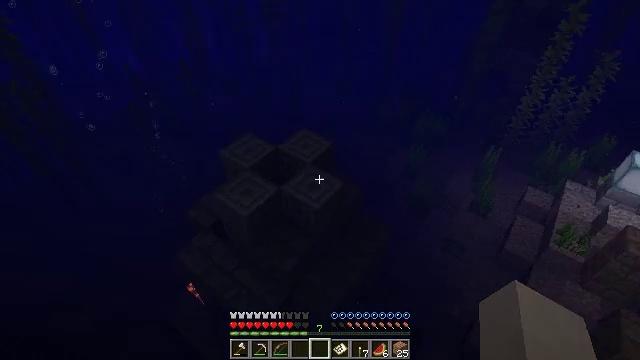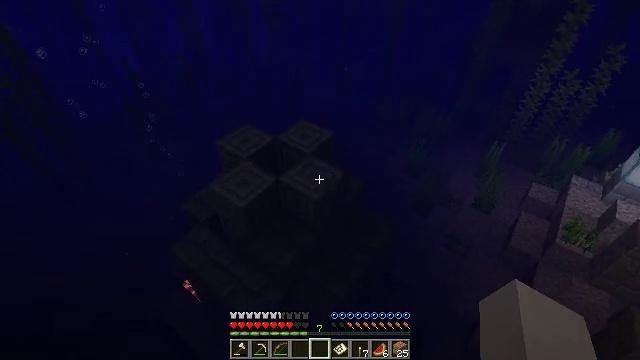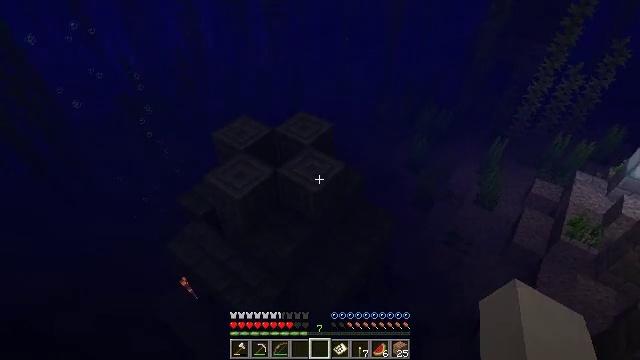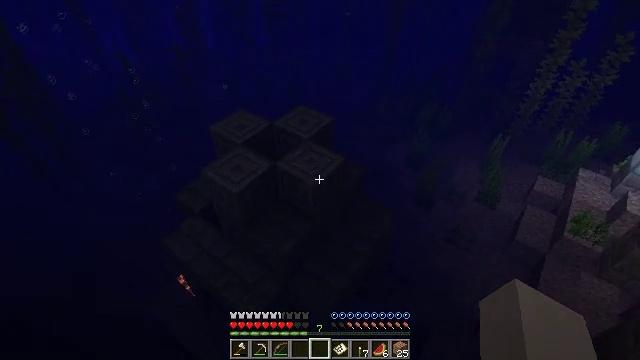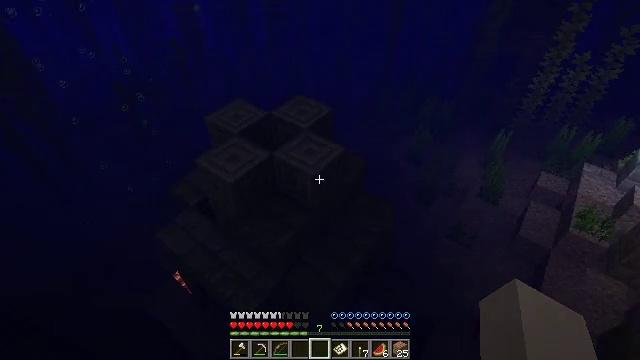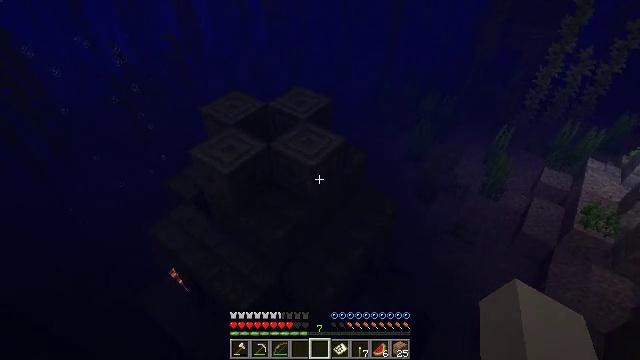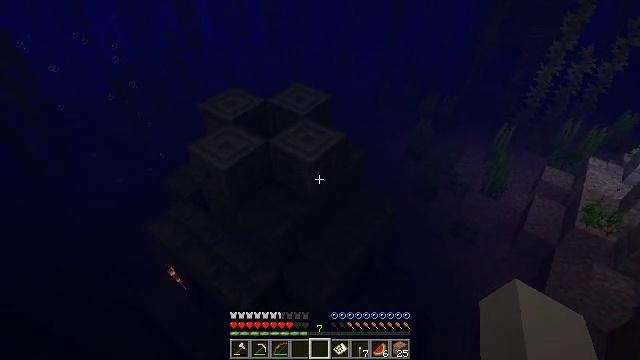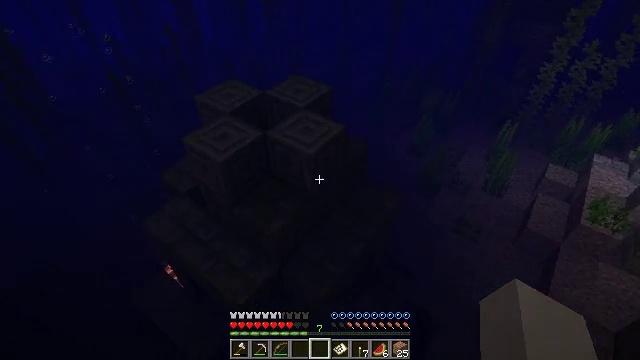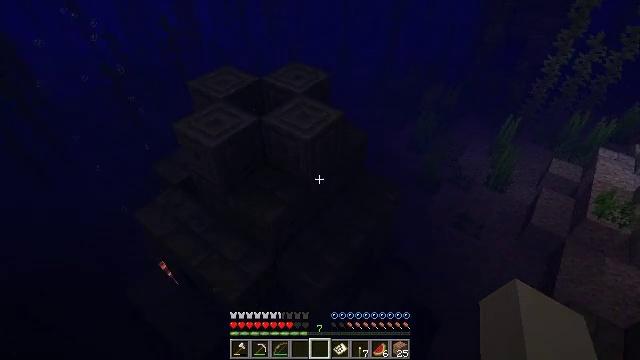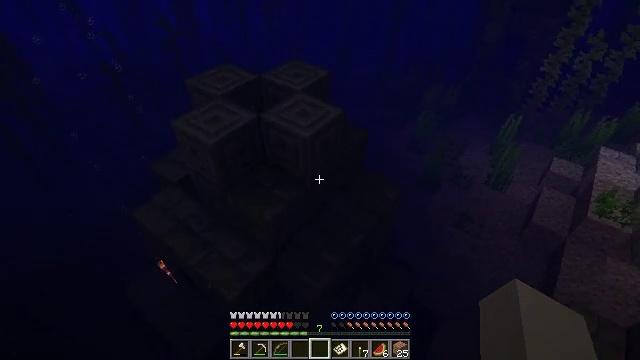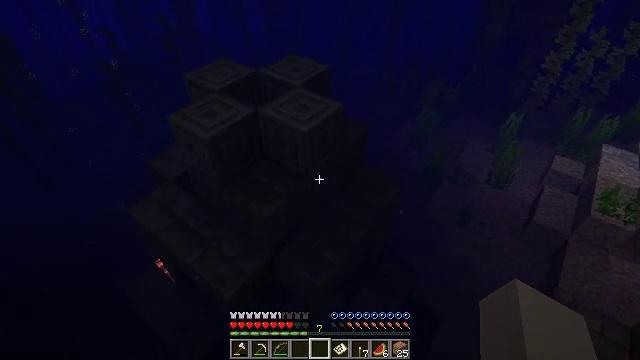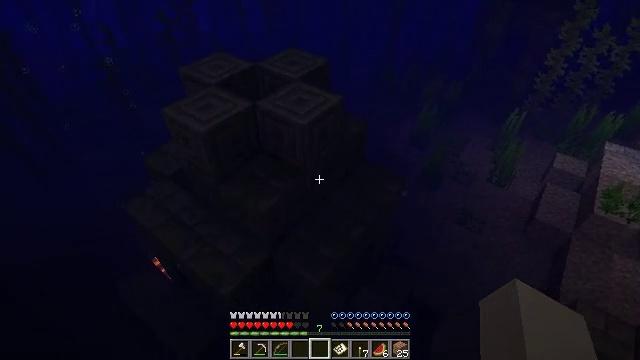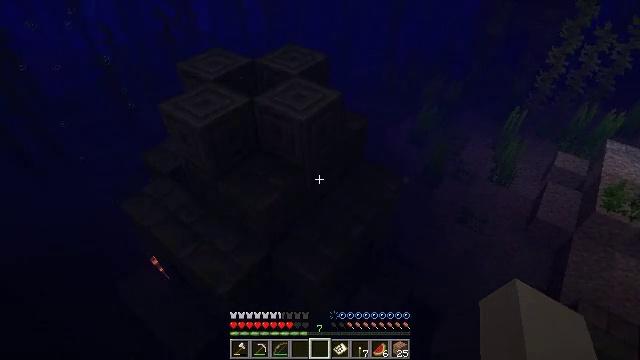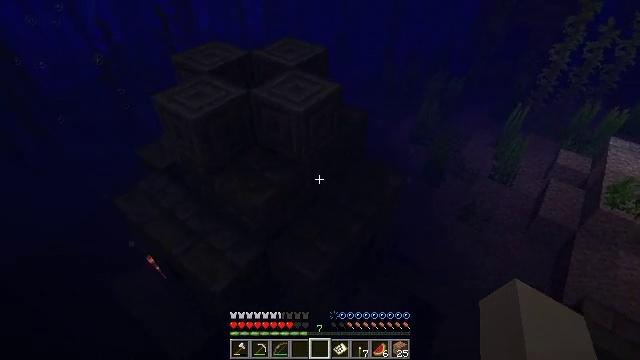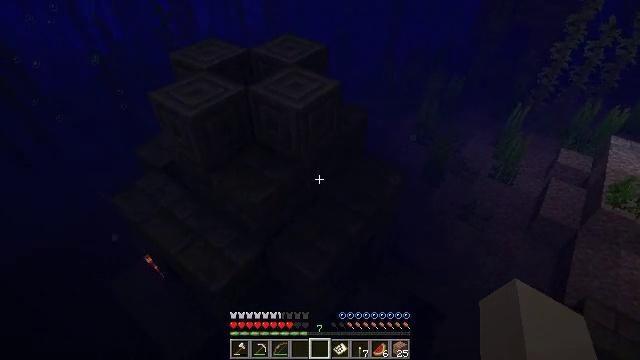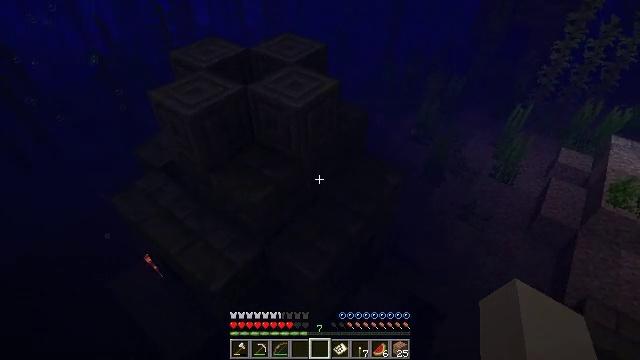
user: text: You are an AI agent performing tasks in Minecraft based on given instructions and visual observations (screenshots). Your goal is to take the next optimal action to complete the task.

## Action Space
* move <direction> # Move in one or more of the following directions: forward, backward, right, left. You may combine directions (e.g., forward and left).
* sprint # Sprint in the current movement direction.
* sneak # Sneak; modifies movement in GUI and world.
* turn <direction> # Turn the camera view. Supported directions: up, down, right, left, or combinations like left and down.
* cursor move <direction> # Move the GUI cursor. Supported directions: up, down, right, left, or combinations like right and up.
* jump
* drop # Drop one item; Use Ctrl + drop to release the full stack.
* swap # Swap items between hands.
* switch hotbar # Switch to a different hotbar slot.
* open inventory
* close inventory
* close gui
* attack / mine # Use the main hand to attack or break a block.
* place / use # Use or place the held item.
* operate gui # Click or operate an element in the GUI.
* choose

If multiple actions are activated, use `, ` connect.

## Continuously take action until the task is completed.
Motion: motion action
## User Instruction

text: Kill mobs in water.
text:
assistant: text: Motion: move forward and move right, sneak
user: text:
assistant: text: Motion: move forward and move right, sneak
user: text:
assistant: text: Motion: move forward and move right, sneak
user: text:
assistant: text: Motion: move forward and move right, sneak
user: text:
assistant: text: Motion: move forward and move right, sneak
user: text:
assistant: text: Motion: move forward and move right, sneak
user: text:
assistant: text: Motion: move forward and move right, sneak
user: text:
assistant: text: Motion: move forward and move right, sneak, jump
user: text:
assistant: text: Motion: move forward, sneak, jump
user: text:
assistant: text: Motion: move forward, sneak, jump
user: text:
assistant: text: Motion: move forward, sneak, jump
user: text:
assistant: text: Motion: move forward, sneak, jump
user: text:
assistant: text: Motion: move forward, sneak, jump
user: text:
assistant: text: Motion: move forward, sneak, jump
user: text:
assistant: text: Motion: move forward, sneak, jump
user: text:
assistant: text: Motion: move forward, sneak, jump
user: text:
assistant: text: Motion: move forward, sneak, jump
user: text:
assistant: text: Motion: move forward and move right
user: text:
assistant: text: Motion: move forward and move right
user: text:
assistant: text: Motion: move forward and move right
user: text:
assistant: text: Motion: move forward and move right
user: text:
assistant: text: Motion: move forward and move right
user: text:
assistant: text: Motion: move forward and move right
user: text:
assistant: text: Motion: move forward
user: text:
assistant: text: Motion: move forward
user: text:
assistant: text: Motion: move forward
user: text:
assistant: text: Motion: move forward
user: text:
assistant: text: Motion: move forward and move right
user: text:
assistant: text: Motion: move forward and move right
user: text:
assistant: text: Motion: move forward and move right, sprint